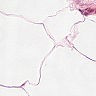
Metastatic tissue present: no